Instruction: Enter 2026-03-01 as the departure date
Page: home
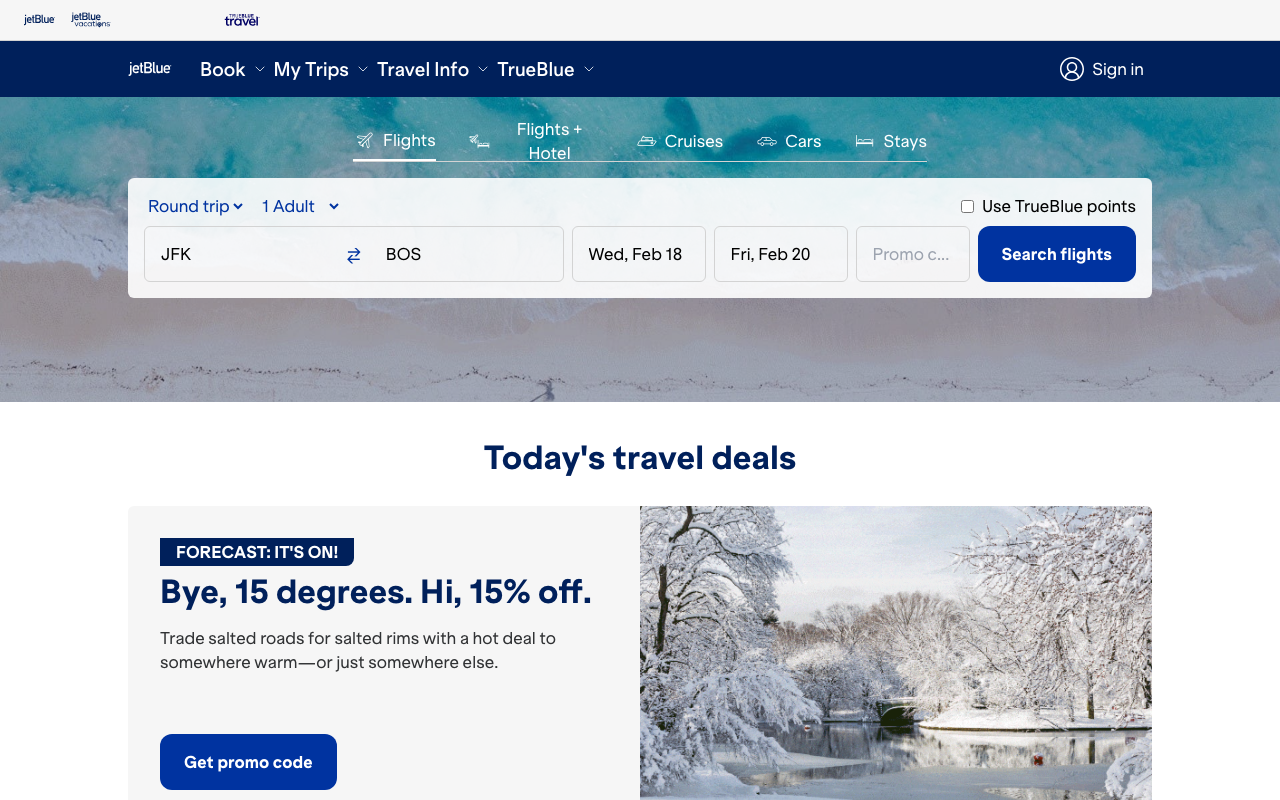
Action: type